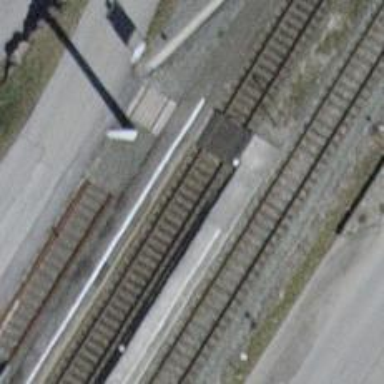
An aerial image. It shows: Railway signal.